Question: I want to make a responsive layout with twitter's bootstrap v2, with a column and a map.
The idea is to build a UI like that from maps.google.com, but using a responsive design with bootstrap2.
I want to have a style for desktop with
- - - - -
Then for the responsive mobile design I want the parts that have the full height to have a height depending on the content.
I made a sketch to explain better

Looking to do something like <URL>
I finally made it with jquery, but I want a CSS solution. If someone asks, I will put the solution as an answer.
Ok, here is the solution I found using JQuery (I think it's easy to do with plain js)
'''
$(window).bind('resize', function() {
if ( $(window).width() > 980 ) {
$("#content").height(($(window).height()-40)+"px")
$("#sidebar").height(($(window).height()-58)+"px")
$("body").css("padding-top","40px")
}
else {
$("#content").height(($(window).height()-50)+"px")
$("#sidebar").height(($(window).height()-68)+"px")
$("body").css("padding-top","0px")
}
$("#sidebar").css("overflow", "auto")
$("body").css("padding-bottom","0px")
$(".navbar").css("margin-bottom","0px")
});
'''
The '$(selector).css()' functions and the conditional 'if' could be replaced with plain css and the media queries from CSS3 <URL>
But the problem is that '$(window).height()' is calculated runtime. That should be replaced maybe by something like a 'height:100%' in CSS, and that could do the trick, but I couldn't find the right place to put that '100%' height.
Here I found what it could be a CSS-only solution! If I make progress, I'll post the answer!
<URL>
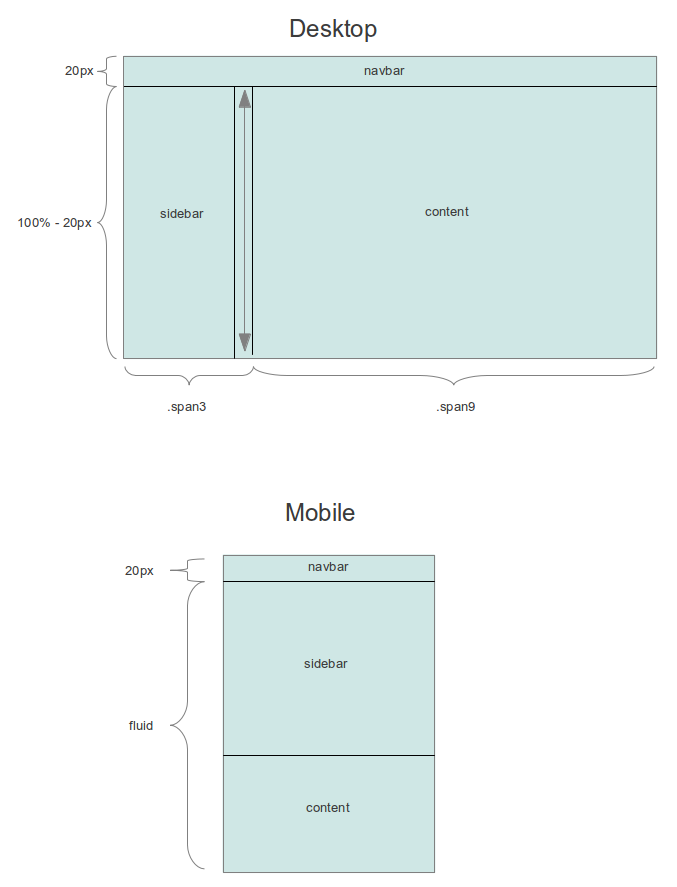
Answer: here is the solution I found using JQuery (I think it's easy to do with plain js)
'''
$(window).bind('resize', function() {
if ( $(window).width() > 980 ) {
$("#content").height(($(window).height()-40)+"px")
$("#sidebar").height(($(window).height()-58)+"px")
$("body").css("padding-top","40px")
}
else {
$("#content").height(($(window).height()-50)+"px")
$("#sidebar").height(($(window).height()-68)+"px")
$("body").css("padding-top","0px")
}
$("#sidebar").css("overflow", "auto")
$("body").css("padding-bottom","0px")
$(".navbar").css("margin-bottom","0px")
});
'''
The '$(selector).css()' functions and the conditional 'if' could be replaced with plain css and the media queries from CSS3 <URL>
But the problem is that '$(window).height()' is calculated runtime. That should be replaced maybe by something like a 'height:100%' in CSS, and that could do the trick, but I couldn't find the right place to put that '100%' height.